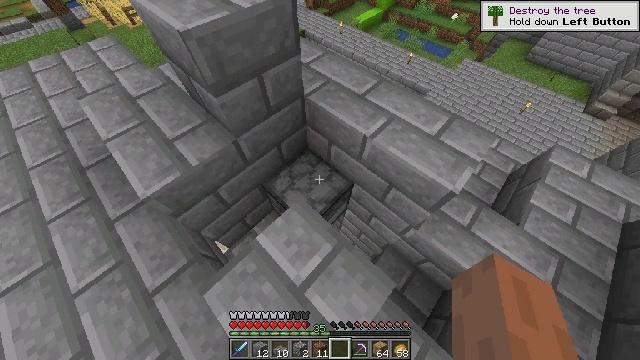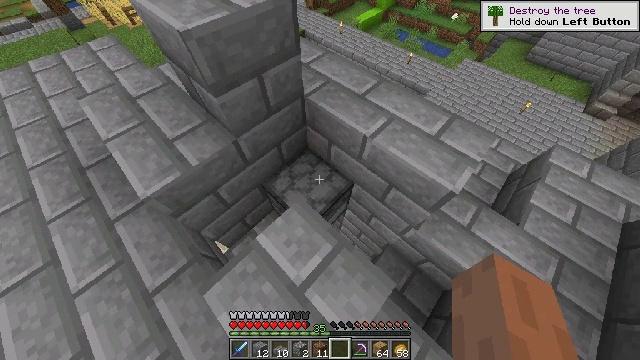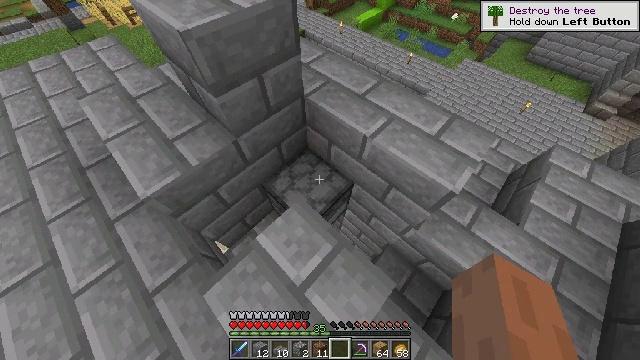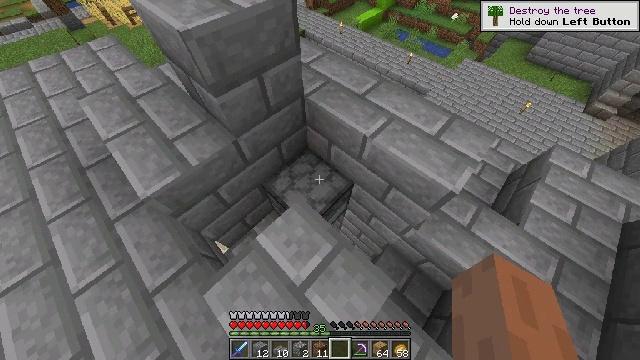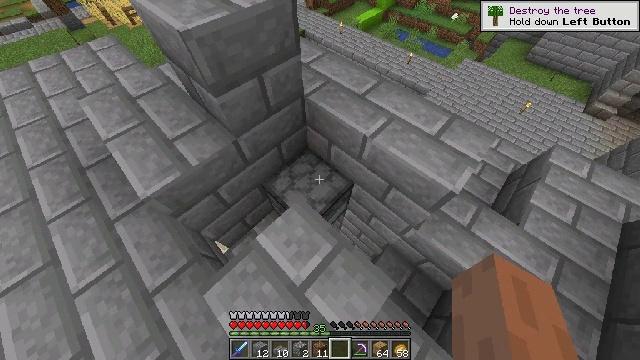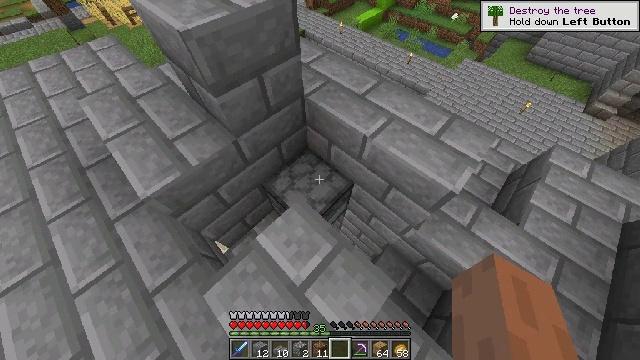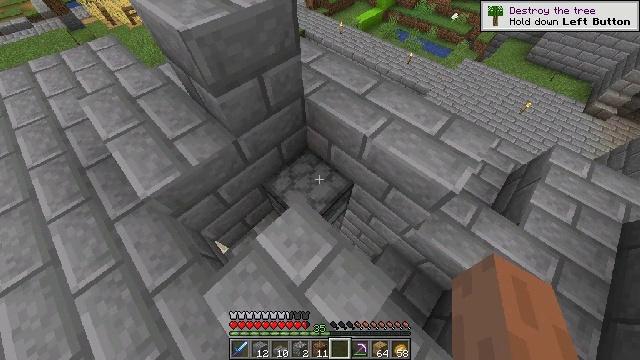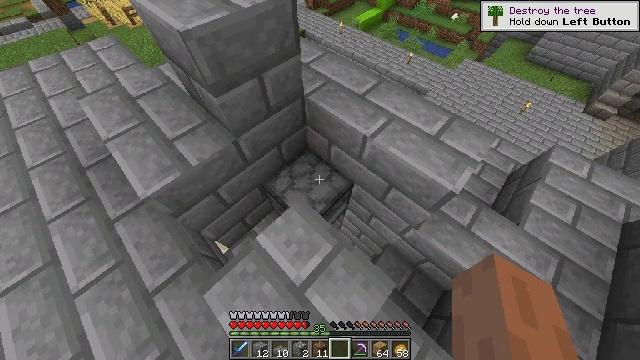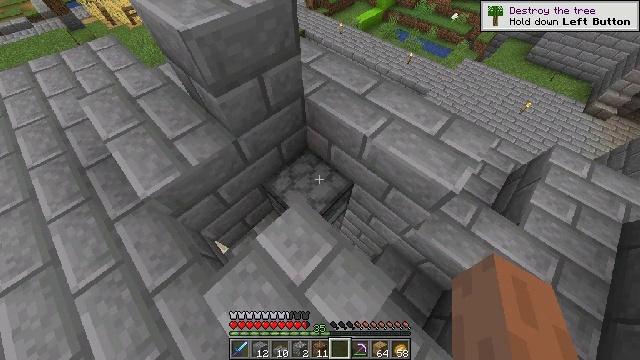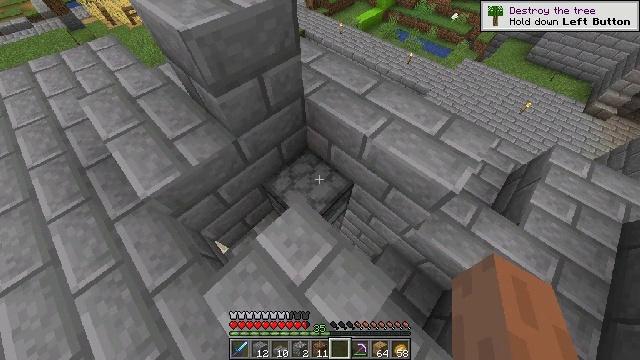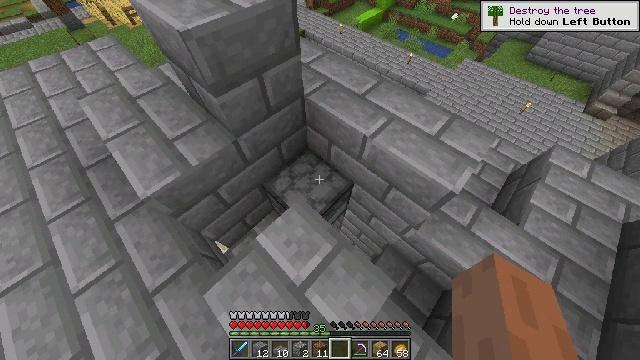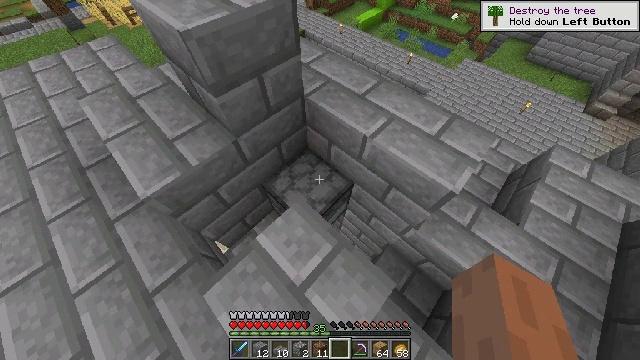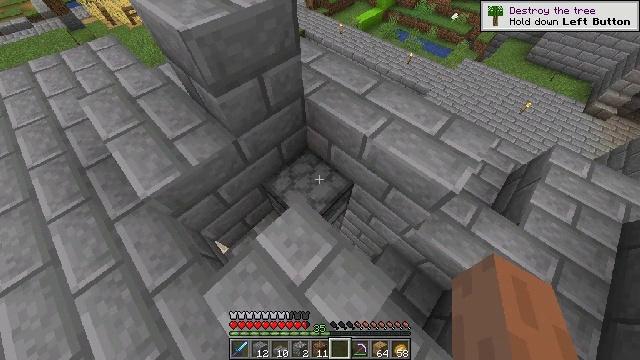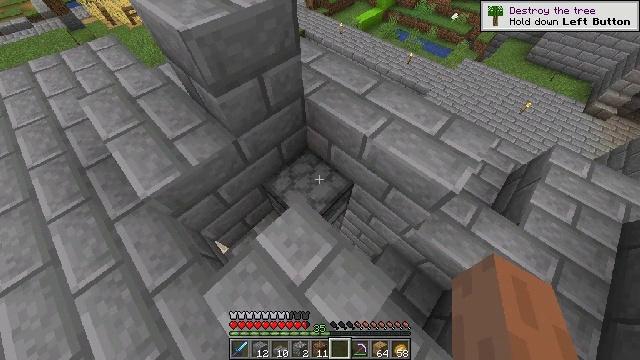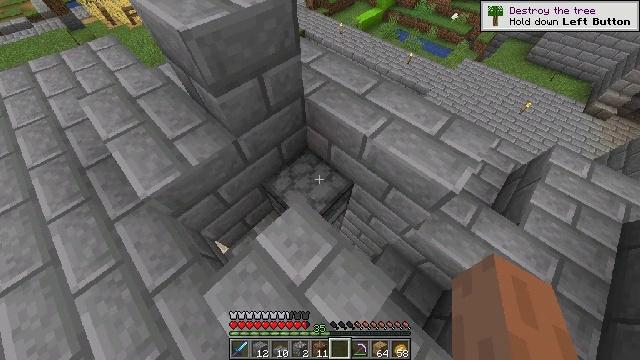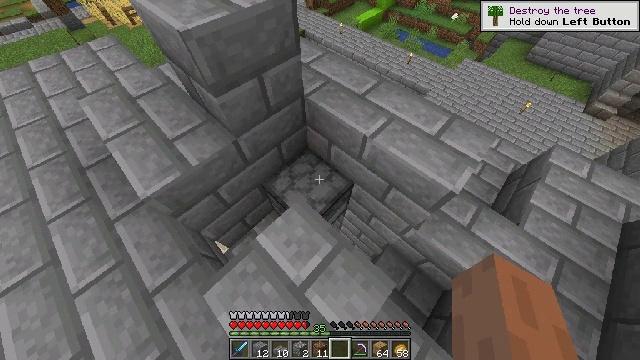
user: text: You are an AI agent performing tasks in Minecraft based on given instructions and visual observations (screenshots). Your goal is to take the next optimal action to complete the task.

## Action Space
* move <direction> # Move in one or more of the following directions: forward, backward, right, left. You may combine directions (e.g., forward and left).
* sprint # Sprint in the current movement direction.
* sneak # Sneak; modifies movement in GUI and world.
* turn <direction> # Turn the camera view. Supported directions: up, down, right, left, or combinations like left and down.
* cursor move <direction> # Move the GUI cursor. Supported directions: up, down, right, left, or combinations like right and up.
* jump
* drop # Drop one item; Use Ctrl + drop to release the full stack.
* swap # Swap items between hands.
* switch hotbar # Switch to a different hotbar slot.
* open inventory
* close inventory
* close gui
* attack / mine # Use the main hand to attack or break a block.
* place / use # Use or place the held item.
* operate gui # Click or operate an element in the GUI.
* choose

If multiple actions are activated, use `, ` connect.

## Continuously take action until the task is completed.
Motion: motion action
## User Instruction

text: Create an observer using the crafting table.
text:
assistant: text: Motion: no_op
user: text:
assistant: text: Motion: no_op
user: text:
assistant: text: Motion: no_op
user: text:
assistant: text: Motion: no_op
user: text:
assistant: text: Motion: no_op
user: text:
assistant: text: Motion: no_op
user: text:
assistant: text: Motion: no_op
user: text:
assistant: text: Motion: no_op
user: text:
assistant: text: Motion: no_op
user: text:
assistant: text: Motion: no_op
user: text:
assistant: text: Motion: no_op
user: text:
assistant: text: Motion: no_op
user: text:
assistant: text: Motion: no_op
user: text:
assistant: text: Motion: no_op
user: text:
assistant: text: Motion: no_op
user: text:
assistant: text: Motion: no_op
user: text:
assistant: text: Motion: no_op
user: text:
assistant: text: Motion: no_op
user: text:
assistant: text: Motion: no_op
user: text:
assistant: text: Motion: no_op
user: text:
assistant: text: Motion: no_op
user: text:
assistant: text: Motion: no_op
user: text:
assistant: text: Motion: no_op
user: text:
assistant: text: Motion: no_op
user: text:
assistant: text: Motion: no_op
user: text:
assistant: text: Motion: no_op
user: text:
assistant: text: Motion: no_op
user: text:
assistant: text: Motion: no_op
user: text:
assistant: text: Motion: no_op
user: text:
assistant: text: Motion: no_op